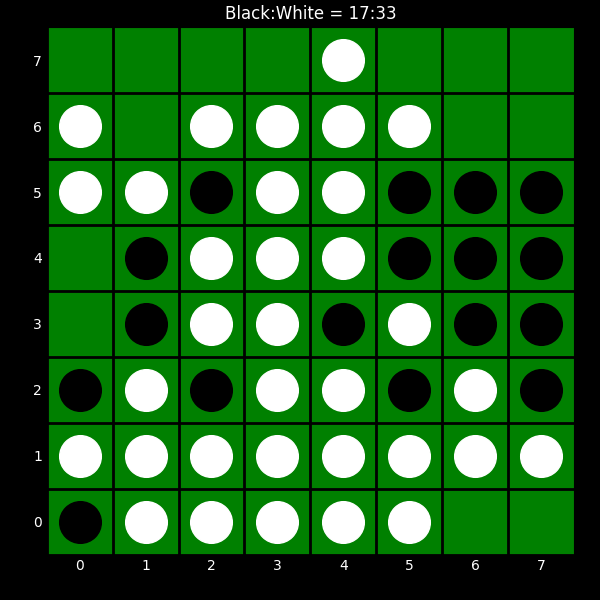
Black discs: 17
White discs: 33